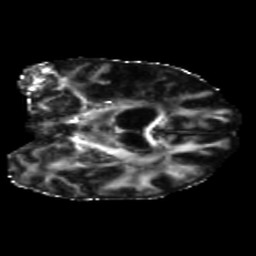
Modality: FA
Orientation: coronal
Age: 67
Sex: female
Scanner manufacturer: siemens
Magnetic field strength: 3 T
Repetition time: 5.25 s
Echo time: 0.08 s